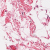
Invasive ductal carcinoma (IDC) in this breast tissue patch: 0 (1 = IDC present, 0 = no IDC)